Field crop: tomato
Growth stage: 1
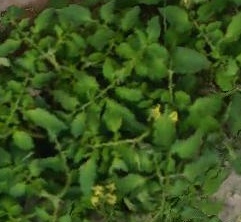
Species: tomato